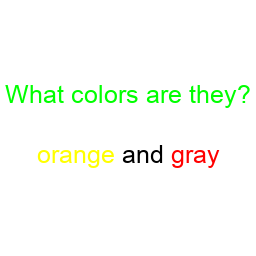
Color: yellow, red
Color name shown: orange, gray
Background color: white
Question text color: lime